Field crop: maize
Growth stage: 2
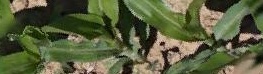
Species: maize